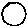
Label: circle